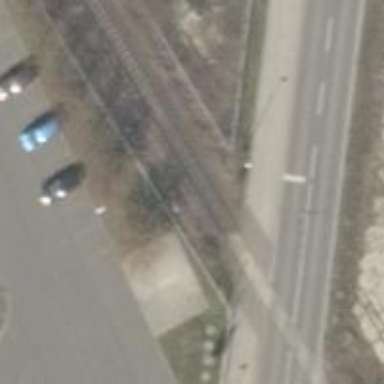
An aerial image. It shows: Railway signal.